Field crop: maize
Growth stage: 2
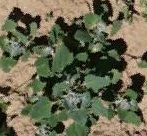
Species: chenopodium